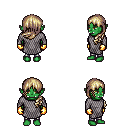
a pixel art fantasy rpg character, female body template, orc, green skin, chain mail, metal pants, white blonde left-swept hairstyle, gold gloves, four views (front, back, left, right), 2x2 character sprite sheet, small pixel art, hard edges, no anti-aliasing